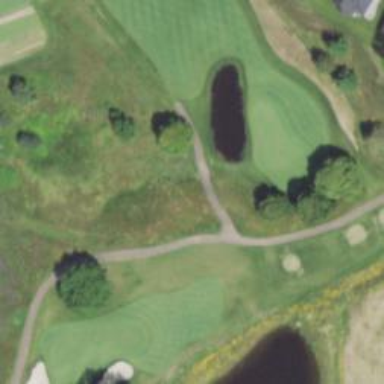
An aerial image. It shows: Path for both road and golf.